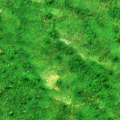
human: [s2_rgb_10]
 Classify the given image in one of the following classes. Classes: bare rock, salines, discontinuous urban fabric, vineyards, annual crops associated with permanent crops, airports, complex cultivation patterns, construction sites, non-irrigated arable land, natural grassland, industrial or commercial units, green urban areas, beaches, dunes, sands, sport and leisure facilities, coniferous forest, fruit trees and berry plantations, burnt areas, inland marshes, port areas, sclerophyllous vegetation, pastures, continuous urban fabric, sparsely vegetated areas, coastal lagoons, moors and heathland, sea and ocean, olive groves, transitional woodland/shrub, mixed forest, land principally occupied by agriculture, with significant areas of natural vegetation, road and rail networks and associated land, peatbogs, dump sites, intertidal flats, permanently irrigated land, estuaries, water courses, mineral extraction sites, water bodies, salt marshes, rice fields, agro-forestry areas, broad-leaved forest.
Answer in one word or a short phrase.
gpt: broad-leaved forest, transitional woodland/shrub